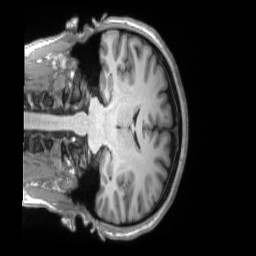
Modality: T1w
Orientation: coronal
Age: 35
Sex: female
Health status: ill
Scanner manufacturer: siemens
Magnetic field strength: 3 T
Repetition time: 2.2 s
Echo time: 0.00157 s